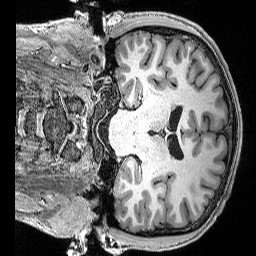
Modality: T1w
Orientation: coronal
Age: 20
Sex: male
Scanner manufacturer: siemens
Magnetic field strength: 3 T
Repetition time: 2.53 s
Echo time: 0.0033 s